Question: How to get the mouseover effects on 'JButton' which should be similar to the effect which we will get on

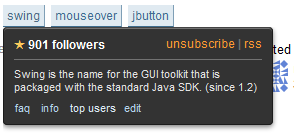
Answer: See <URL>. The tool-tip supports HTML to some extent, but not to the extent of providing the functionality of the links at the bottom of the SO tag pop-ups.
To do that, you'd need to swap the tool-tip for a 'JWindow'/'JEditorPane' where you'd need to 'wire it together' yourself. Here is <URL>.